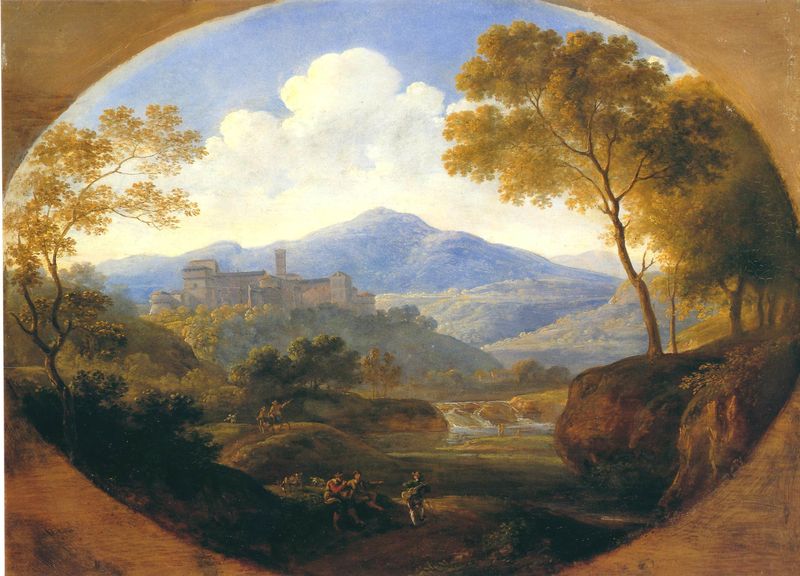
Titel: Grottaferrata bei Rom
Künstler: Johann Georg von Dillis
Standort: München
Institution: Neue Pinakothek
Schlagwörter: baum, berg, blau, blätter, dunkel, felsen, gemälde, gruppe, himmel, laub, mann, schatten, wasser, weiß, wolken, baden, baumstämme, bäume, fluss, gelb, grün, landschaft, menschen, ocker, sand, see, sitzen, stadt, äste, ausschnitt, braun, grau, hell, holz, licht, männer, strasse, ausblick, blick, dach, gebäude, hund, schloss, weg, wiese, wolke, malerei, architektur, mensch, rahmen, stehen, steine, bild, instrument, öl, bach, baumstamm, erde, häuser, hügel, natur, stamm, strauch, zweige, busch, büsche, gebüsch, gehen, gewässer, sonne, sträucher, sitzend, drei, klassizismus, gitarre, musik, musiker, pflanzen, tal, wald, wasserfall, anhöhe, bauern, genre, oval, pferd, reiter, rund, tondo, turm, sommer, ansicht, italien, süden, stab, jungen, abhang, warm, berge, fels, gebirge, gipfel, hang, mauer, dunst, herde, vegetation, herbst, hügellandschaft, idylle, pause, rast, figuren, böschung, romantik, staffage, wetter, junge, zeigen, klippe, zigeuner, burg, höhe, medaillon, türme, idyll, festung, wälder, quer, villa, singen, mauern, romantisch, wanderer, fernsicht, gestrüpp, freundlich, arkadien, einblick, schauspieler, reisende, hirte, hirten, koch, rasten, gebierge, wals, umgebung, luss, schausteller, wartburg, ideallandschaft, hugel, musikanten, lorrain, ideale landschaft, woklen, ügel, anhöhhe, fesl, m#nner